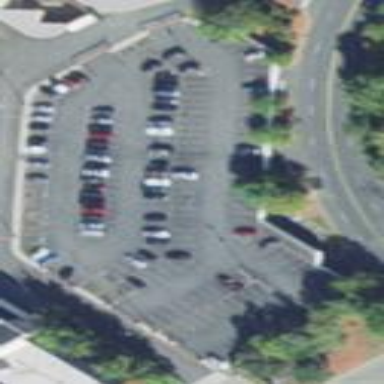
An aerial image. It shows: Parking area with surface.